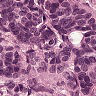
Metastatic tissue present: yes